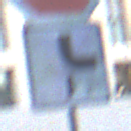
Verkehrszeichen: VerlaufVorfahrtsstrasse10
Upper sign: Stop
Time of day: SunriseSunset
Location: Outdoor (Urban)
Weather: Clear
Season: NotSpecified
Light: Natural